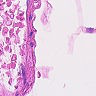
Metastatic tissue present: no